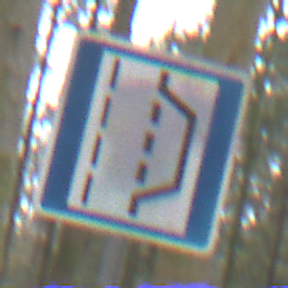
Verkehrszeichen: NothalteUndPannenbucht
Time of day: Midday
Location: Outdoor (Nature)
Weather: Overcast
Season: NotSpecified
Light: Natural